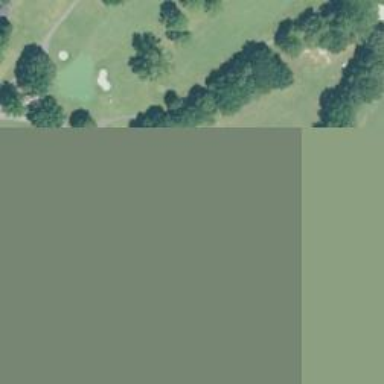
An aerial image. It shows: Grassy area used as driving range for golf.